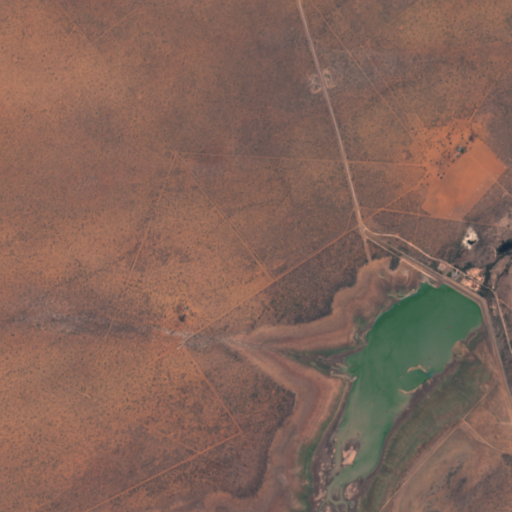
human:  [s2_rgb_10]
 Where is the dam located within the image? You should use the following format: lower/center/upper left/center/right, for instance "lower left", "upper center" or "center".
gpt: The dam is located in the lower right of the image.
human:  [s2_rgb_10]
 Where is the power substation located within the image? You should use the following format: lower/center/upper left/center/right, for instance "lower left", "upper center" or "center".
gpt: The power substation is located in the center right of the image.
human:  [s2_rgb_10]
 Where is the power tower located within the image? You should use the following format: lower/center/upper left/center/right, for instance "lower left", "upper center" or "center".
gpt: The power tower is located in the center right of the image.
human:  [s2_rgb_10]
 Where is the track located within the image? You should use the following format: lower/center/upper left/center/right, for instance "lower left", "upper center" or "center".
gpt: There is no track in the image.